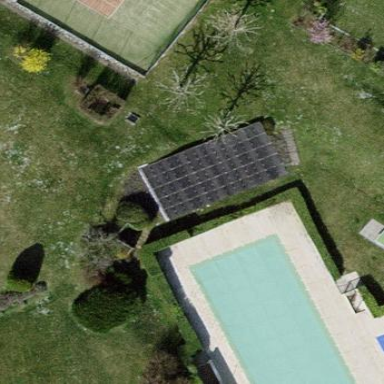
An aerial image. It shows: Swimming pool located in leisure land.